Question: I copied some resource about custom button using Content control. And I changed something to be '<TextBlock Text="{Binding RelativeSource={RelativeSource Mode=FindAncestor,AncestorType=ContentControl},Path=Content}">' For the dataTempalte
'''
<DataTemplate x:Key="PriceDataTemplate" DataType="m:ClickTradeViewModel">
<Button Command="{Binding ExecuteCommand}" Cursor="Hand">
<Button.Style>
<Style TargetType="Button">
<Setter Property="Background" Value="Transparent" />
<Setter Property="Template">
<Setter.Value>
<ControlTemplate TargetType="Button">
<Border Background="{TemplateBinding Background}">
<ContentPresenter Content="{TemplateBinding Content}" />
</Border>
</ControlTemplate>
</Setter.Value>
</Setter>
<Style.Triggers>
<Trigger Property="IsMouseOver" Value="True">
<Setter Property="Background" Value="DarkGray" />
</Trigger>
<Trigger Property="IsPressed" Value="True">
<Setter Property="Background" Value="#FF345C8B" />
</Trigger>
<DataTrigger Binding="{Binding IsExecuting}" Value="True">
<Setter Property="Background" Value="DimGray" />
</DataTrigger>
</Style.Triggers>
</Style>
</Button.Style>
<UserControl>
<UserControl.Template>
<ControlTemplate TargetType="UserControl">
<TextBlock Text="{Binding RelativeSource={RelativeSource Mode=FindAncestor,AncestorType=ContentControl},Path=Content}"></TextBlock>
</ControlTemplate>
</UserControl.Template>
</UserControl>
</Button>
</DataTemplate>
'''
And for the actual Button, it used
'''
<ContentControl x:Name="AskContentControl" Grid.Column="2"
Margin="5,0,0,0"
Content="{Binding QQ.Bid}"
ContentTemplate="{StaticResource PriceDataTemplate}"/>
'''
I expect the 'Content' will use 'double Bid''s 'tostring' method to render the content, but it shows nothing inside (gray color). In the plot the left side shows the price did exists.

: I am not sure what's going on, but with some change '<TextBlock Text="{Binding QQ.Ask}"></TextBlock>' and set
'''
<ContentControl x:Name="AskContentControl" Grid.Column="2"
Margin="5,0,0,0"
Content="{Binding}"
ContentTemplate="{StaticResource PriceDataTemplate}"/> makes it work.
'''
The problem is then I had to explicitly set the 'PriceDataTemplate' several times for different properties.
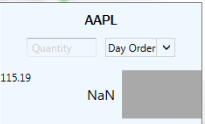
Answer: It does not work because you are using a Binding with RelativeSource finding a 'ContentControl' but 'UserControl' is also a 'ContentControl', so what it found is actually the 'UserControl', not the root 'ContentControl' you thought. In this case you can specify some 'AncestorLevel' as '2' (to find the second 'ContentControl'):
'''
<TextBlock Text="{Binding
RelativeSource={RelativeSource Mode=FindAncestor,
AncestorType=ContentControl, AncestorLevel=2},
Path=Content}"></TextBlock>
'''
However it's not really safe and in this case the implicit DataContext is actually the 'Content' you set for your 'ContentControl' (this 'DataContext' flows down from the 'DataTemplate' through the UserControl's Template). So the Binding can be just simple like this:
'''
<TextBlock Text="{Binding}"></TextBlock>
'''
Note I supposed you keep setting the ContentControl's Content to '{Binding QQ.Bid}'.